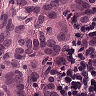
Metastatic tissue present: yes